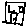
Label: house